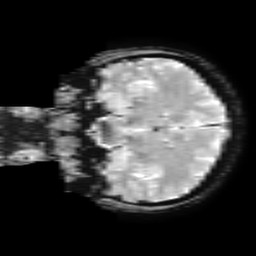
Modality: T2starw
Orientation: coronal
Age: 30
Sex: female
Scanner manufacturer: ge
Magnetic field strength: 3 T
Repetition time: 0.65 s
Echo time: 0.02 s